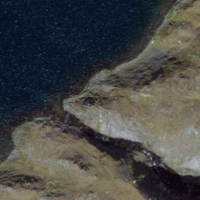
EUNIS habitat code: 31
Species observed at this site:
Aegypius monachus